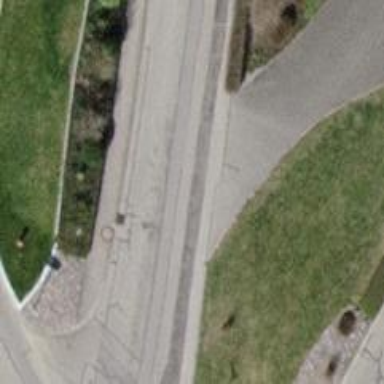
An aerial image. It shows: Smooth asphalt road in residential area.